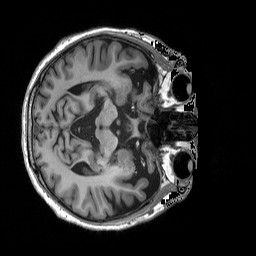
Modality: T1w
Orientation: axial
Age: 73
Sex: male
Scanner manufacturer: siemens
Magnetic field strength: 3 T
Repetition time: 2.5 s
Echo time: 0.00248 s